Here is the time-frequency representation (spectrogram) of a rolling-element bearing's vibration measurement. Classify the bearing condition as one of: normal, inner_race, outer_race, ball.
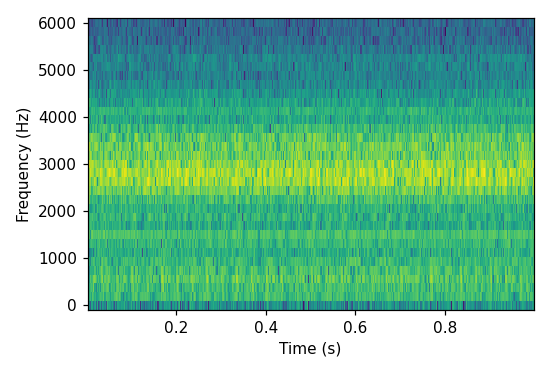
Answer: outer_race